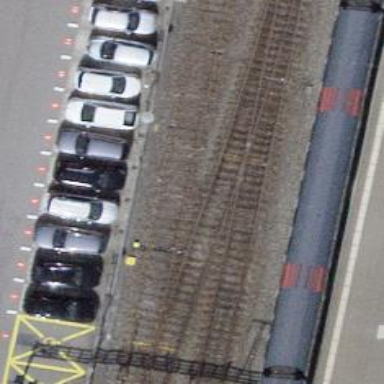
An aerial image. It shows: Single-track railway siding with electrified contact lines.